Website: lowes
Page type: payment
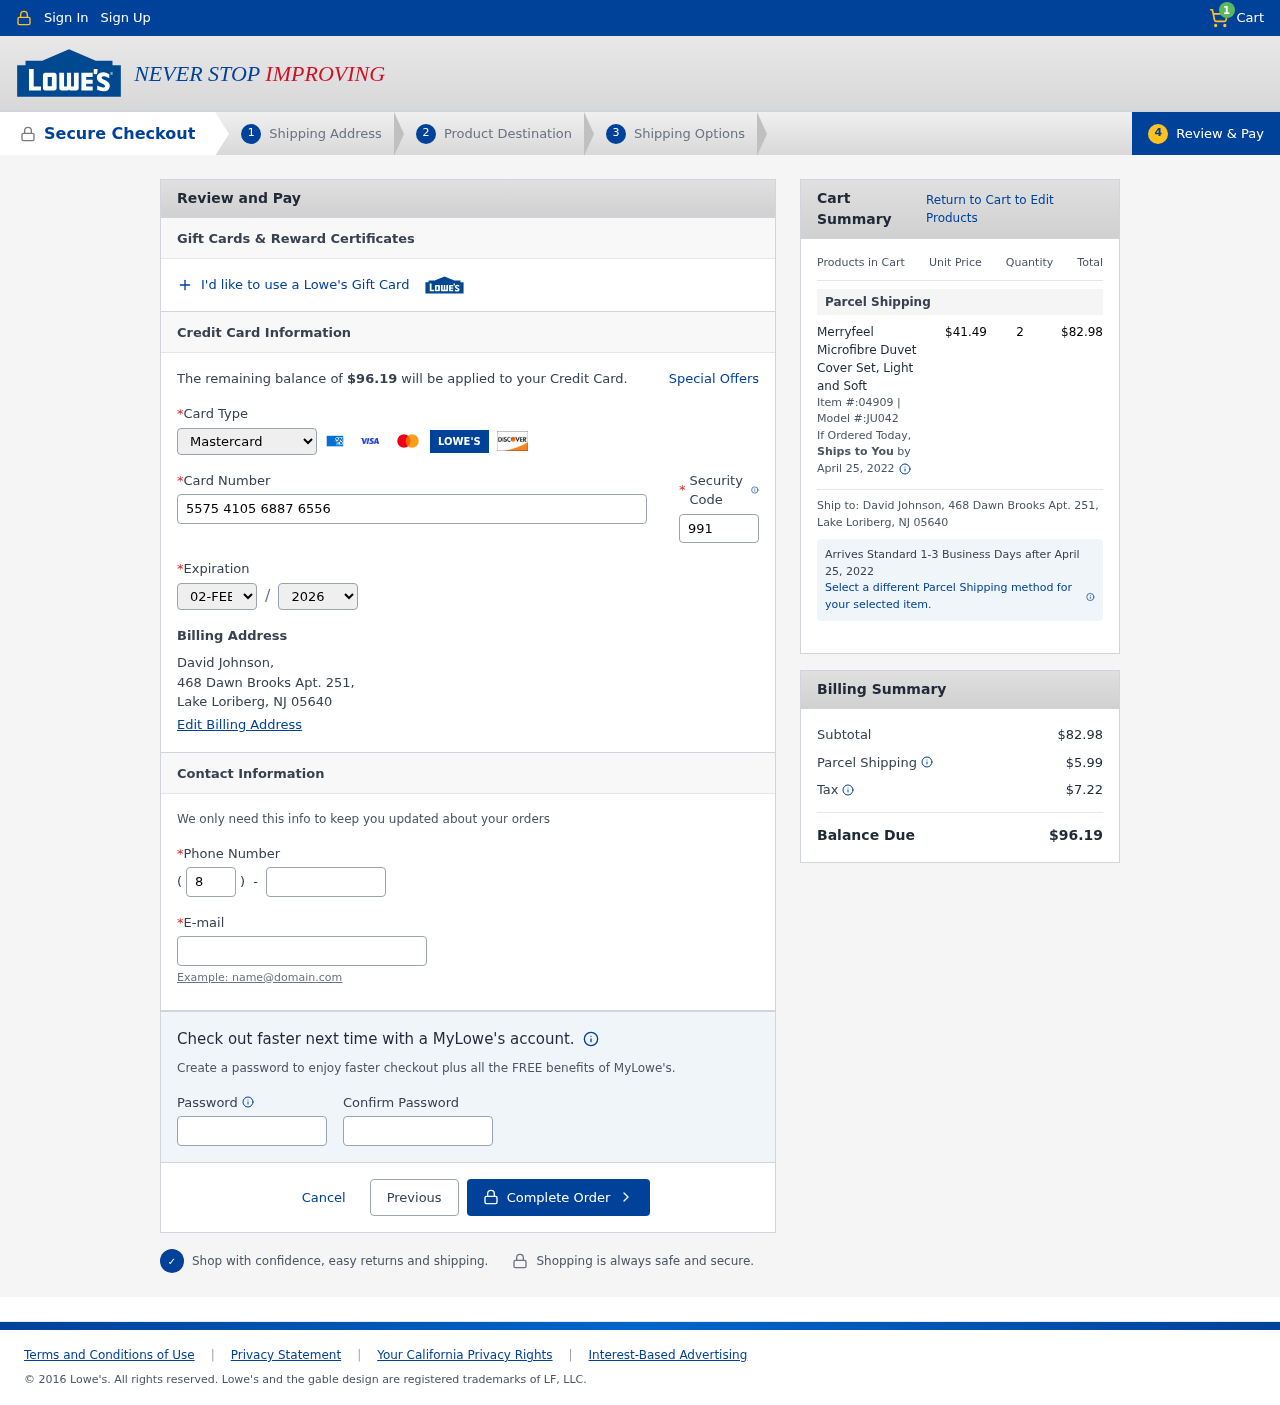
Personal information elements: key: PII_CARD_CVV
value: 991
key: PII_CARD_EXPIRY_MONTH
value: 02
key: PII_CARD_EXPIRY_YEAR
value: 26
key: PII_CARD_NUMBER
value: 5575 4105 6887 6556
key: PII_CARD_TYPE
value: Mastercard
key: PII_CITY_STATE_ZIP
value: Lake Loriberg, NJ 05640
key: PII_EMAIL
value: david.johnson@gmail.com
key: PII_FULLNAME
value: David Johnson,
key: PII_PHONE
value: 8069710513
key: PII_PHONE_AREA
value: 806
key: PII_STREET
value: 468 Dawn Brooks Apt. 251,
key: PII_FULLNAME2
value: David Johnson
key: PII_STREET2
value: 468 Dawn Brooks Apt. 251
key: PII_CITY_STATE_ZIP2
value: Lake Loriberg, NJ 05640
Product elements: key: PRODUCT1_NAME
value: Merryfeel Microfibre Duvet Cover Set, Light and Soft
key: PRODUCT1_PRICE
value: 41.49
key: PRODUCT1_QUANTITY
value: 2
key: PRODUCT1_ITEM
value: Item #:04909
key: PRODUCT1_MODEL
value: Model #:JU042
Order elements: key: ORDER_NUM_ITEMS
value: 1
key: ORDER_TOTAL
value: $96.19
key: ORDER_SHIPPING_DATE
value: April 25, 2022
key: ORDER_SUBTOTAL
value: $82.98
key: ORDER_SHIPPING_DATE2
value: April 25, 2022
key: ORDER_SHIPPING_COST
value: $5.99
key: ORDER_TAX
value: $7.22